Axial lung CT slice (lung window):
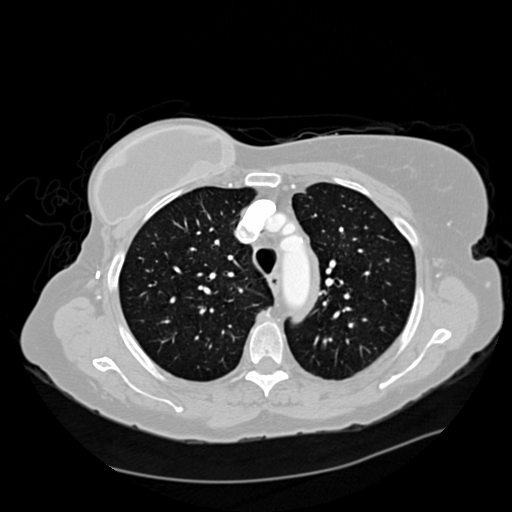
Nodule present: no